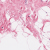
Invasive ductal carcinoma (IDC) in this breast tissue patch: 0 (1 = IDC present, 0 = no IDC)